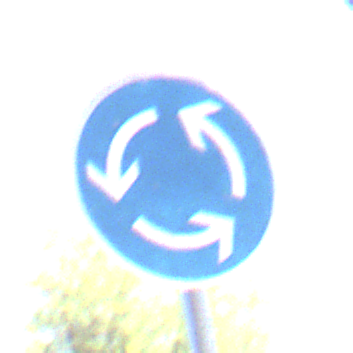
Verkehrszeichen: Kreisverkehr
Umgebung: Roofed, Underpass
Tageszeit: Midday
Wetter: Clear
Licht: Natural
Jahreszeit: NotSpecified
Kontrast: LowContrast